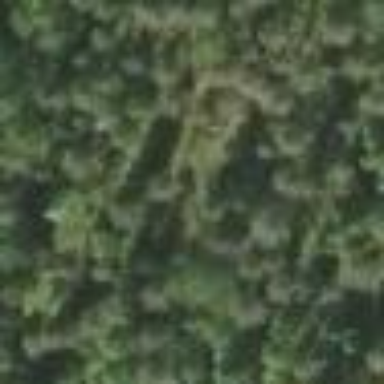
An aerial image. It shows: Needle-leaved woodland.